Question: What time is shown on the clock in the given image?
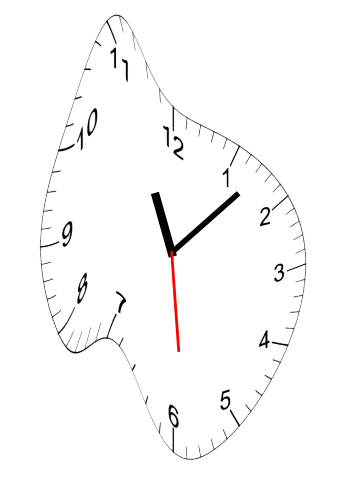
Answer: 11:07:29